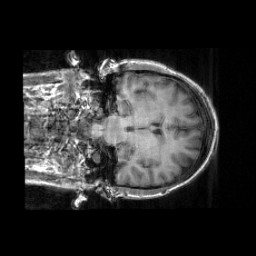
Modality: T1w
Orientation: coronal
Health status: healthy
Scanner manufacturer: siemens
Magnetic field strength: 3 T
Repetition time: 2.3 s
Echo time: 0.00285 s